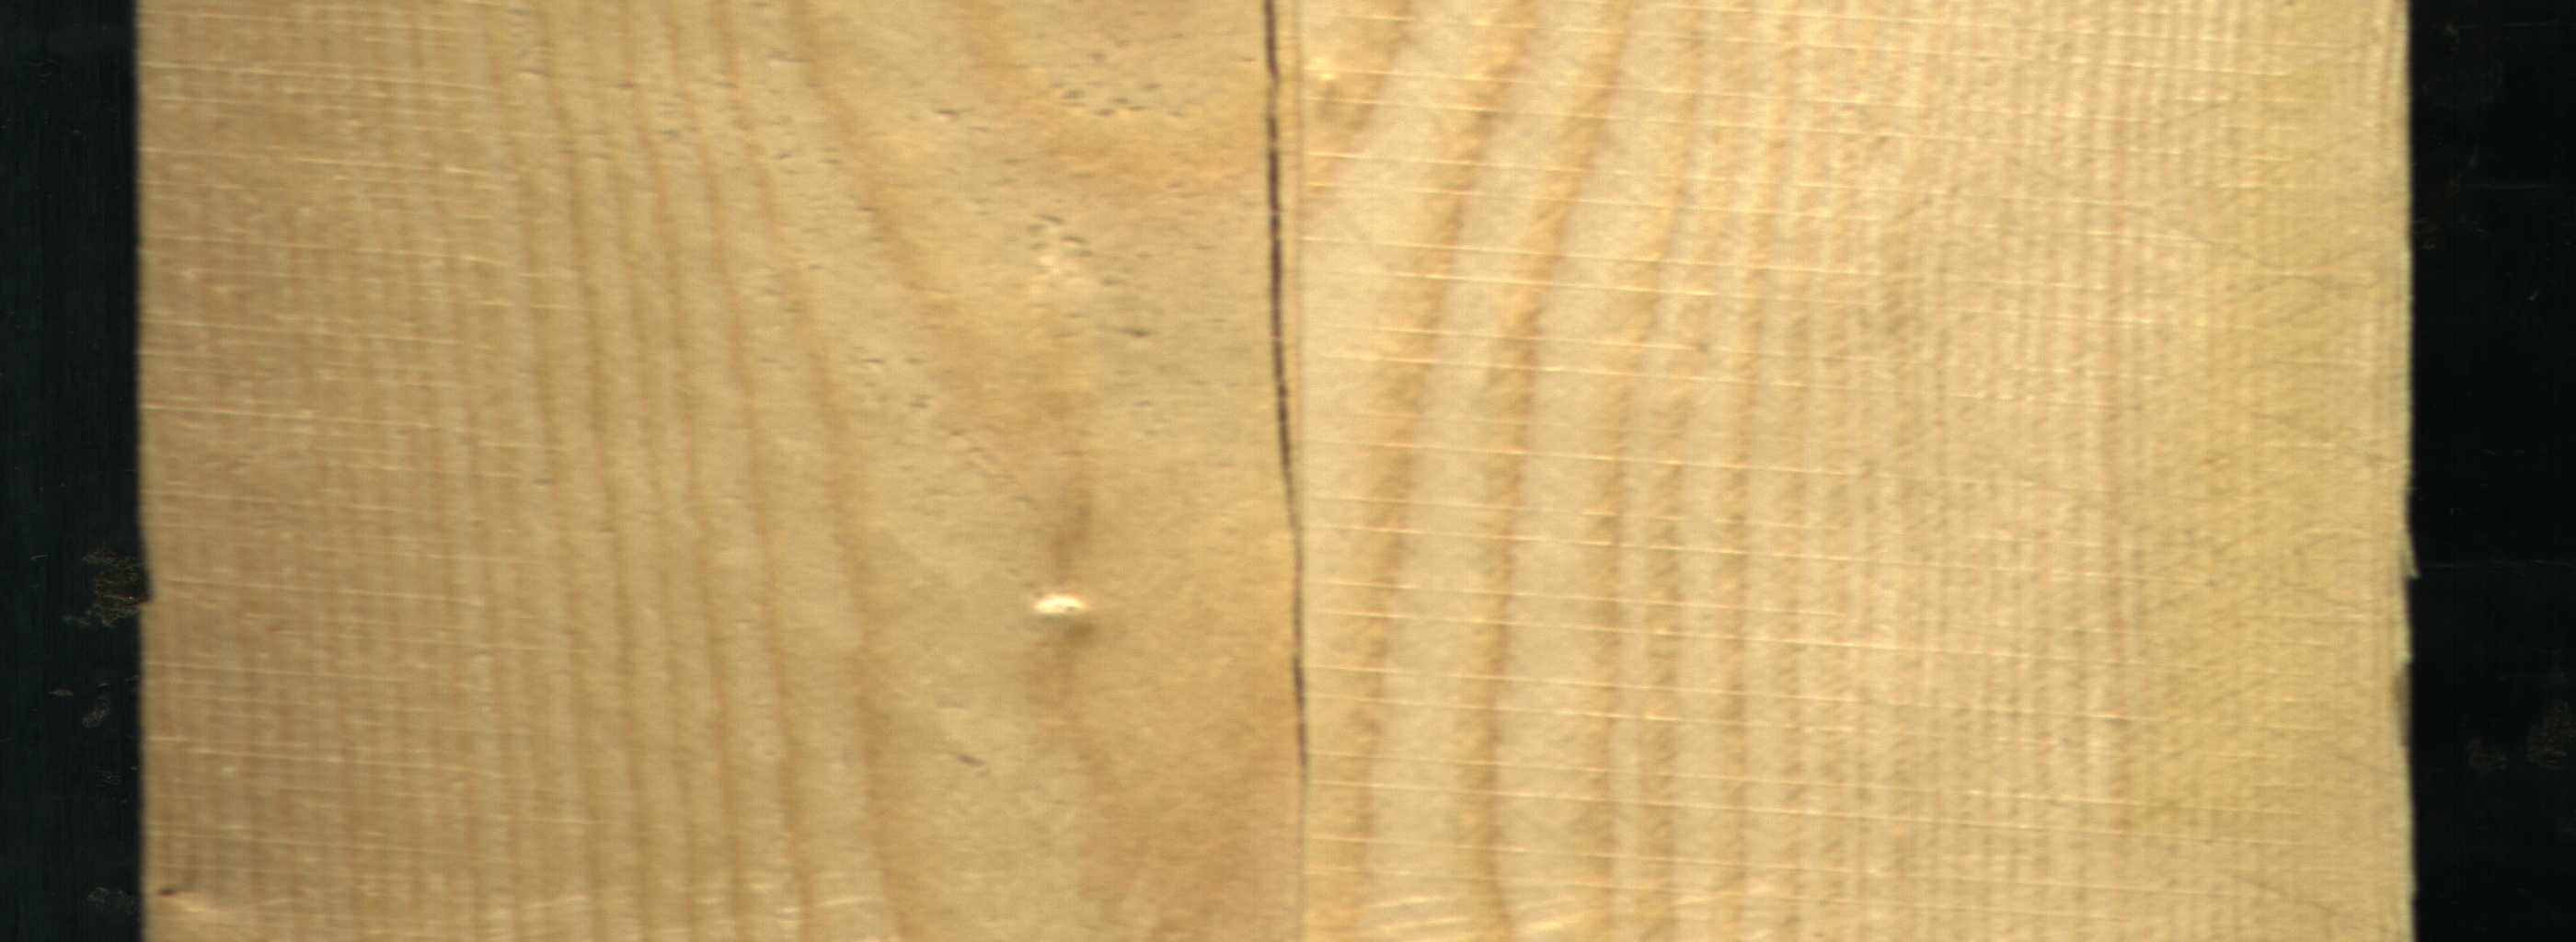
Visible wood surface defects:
Crack
Crack